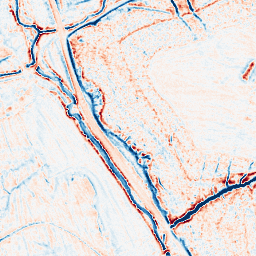
Category: edge_preserving
Decomposition family: anisotropic_diffusion
Decomposition parameters: iterations: 20
kappa: 30
gamma: 0.1
Upsampling method: cubic_mitchell
Upsampling parameters: scale: 8
Upsampling scale: 8